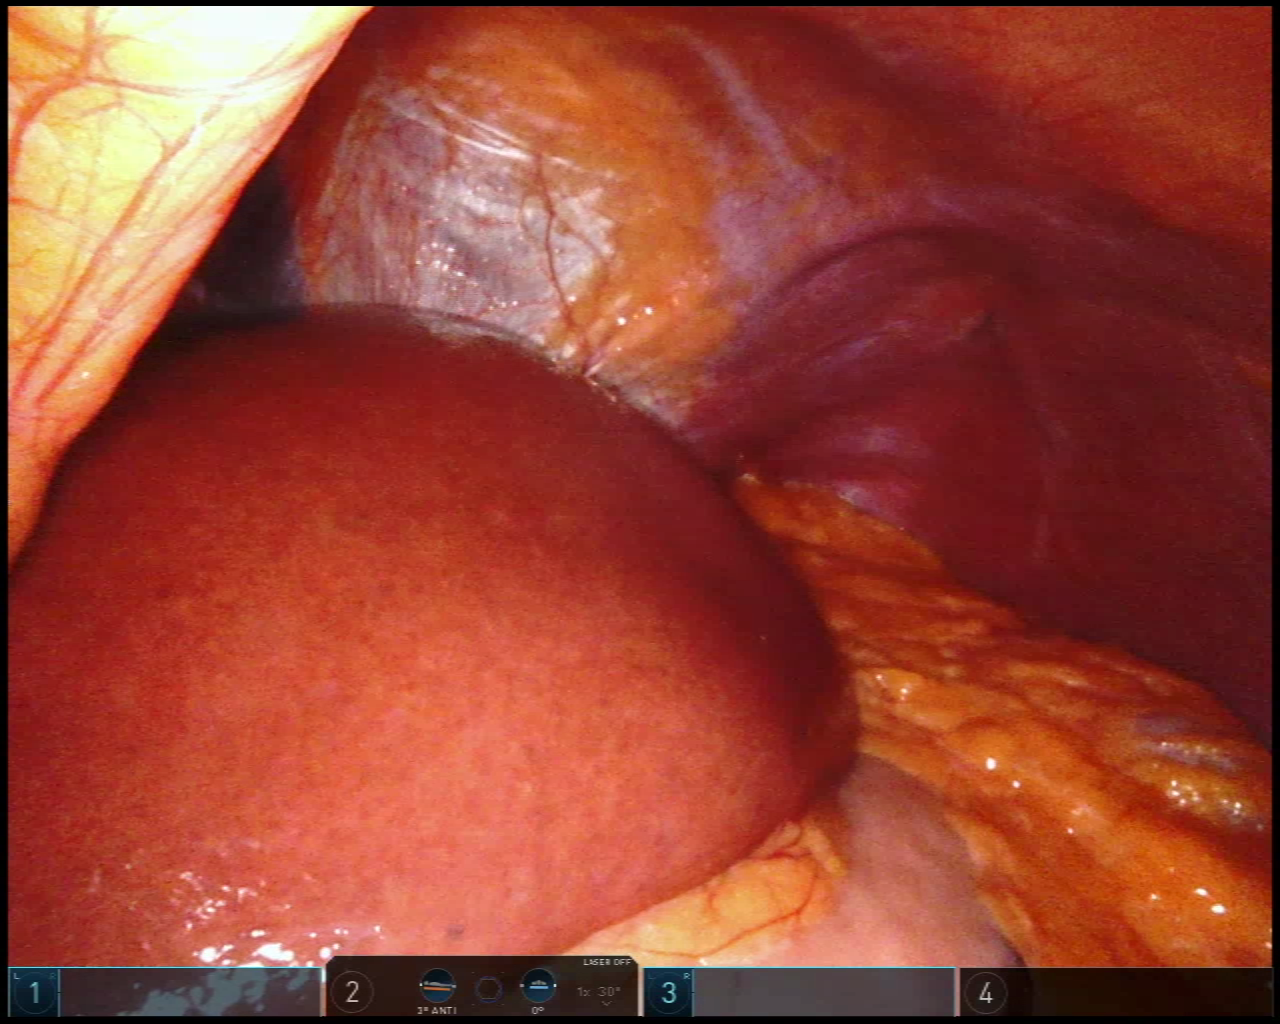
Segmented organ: liver
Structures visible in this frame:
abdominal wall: yes
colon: yes
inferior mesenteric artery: no
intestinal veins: no
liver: yes
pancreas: no
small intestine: no
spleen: no
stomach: yes
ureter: no
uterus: no
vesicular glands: no